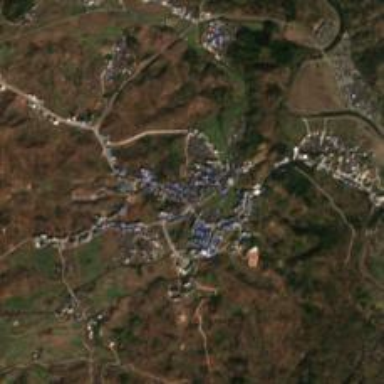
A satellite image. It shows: Ethnic township within town.